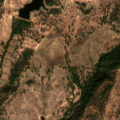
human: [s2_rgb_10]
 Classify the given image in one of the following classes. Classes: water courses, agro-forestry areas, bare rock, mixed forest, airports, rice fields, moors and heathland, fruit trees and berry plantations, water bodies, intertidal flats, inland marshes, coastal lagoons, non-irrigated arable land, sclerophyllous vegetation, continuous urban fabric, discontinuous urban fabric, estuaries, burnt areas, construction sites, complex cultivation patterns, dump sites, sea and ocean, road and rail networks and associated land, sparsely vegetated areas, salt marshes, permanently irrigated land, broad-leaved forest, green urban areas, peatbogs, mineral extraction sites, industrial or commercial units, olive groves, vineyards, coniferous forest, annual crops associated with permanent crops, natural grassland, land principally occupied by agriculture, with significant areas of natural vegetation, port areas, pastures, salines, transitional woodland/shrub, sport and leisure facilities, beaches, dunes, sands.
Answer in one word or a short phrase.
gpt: rice fields, olive groves, agro-forestry areas, mixed forest, transitional woodland/shrub